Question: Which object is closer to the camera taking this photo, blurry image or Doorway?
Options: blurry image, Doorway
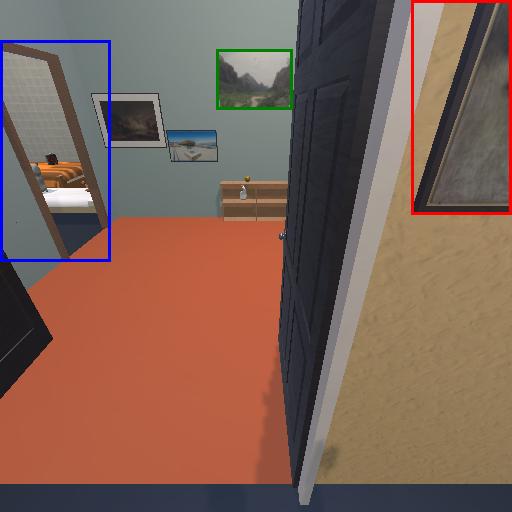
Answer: blurry image